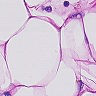
Metastatic tissue present: no